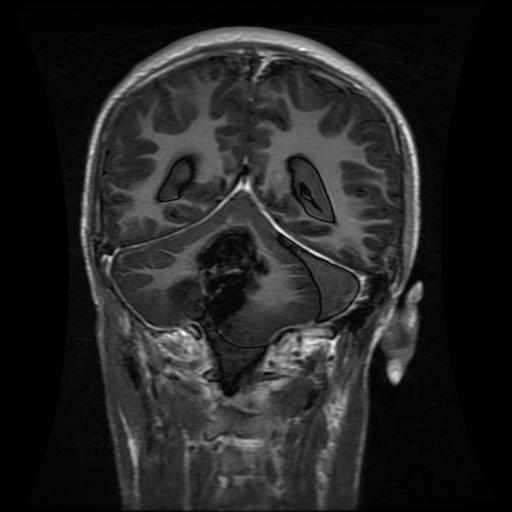
Label: glioma